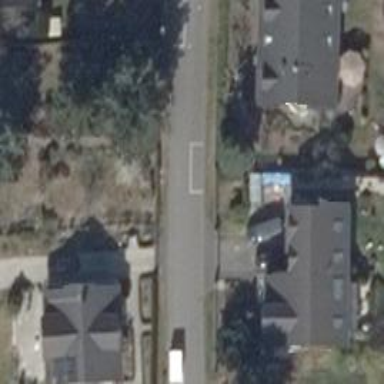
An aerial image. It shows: Driveway leading to service road.